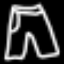
Label: pants